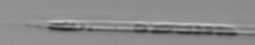
Label: Rhizosolenia